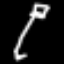
Label: pencil